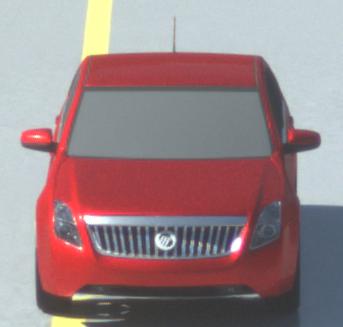
Make: Mercury
Model: Milan
Detailed model: -
Model produced from: 2009
Model produced until: 2010
Doors: 4
Color: red
Road condition: wet road
Daytime: morning or afternoon
Contrast: high contrast